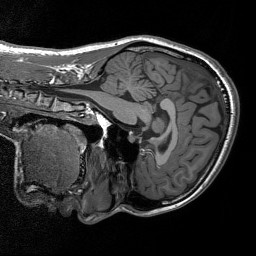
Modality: T1w
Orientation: sagittal
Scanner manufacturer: siemens
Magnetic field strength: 3 T
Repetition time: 1.76 s
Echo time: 0.0022 s